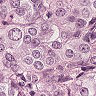
Metastatic tissue present: yes